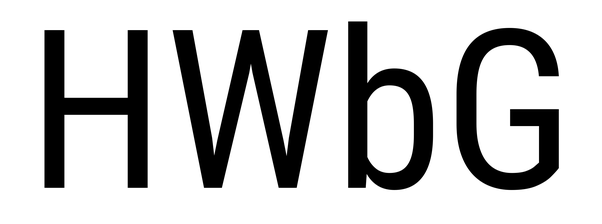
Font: Roboto_Condensed_Regular